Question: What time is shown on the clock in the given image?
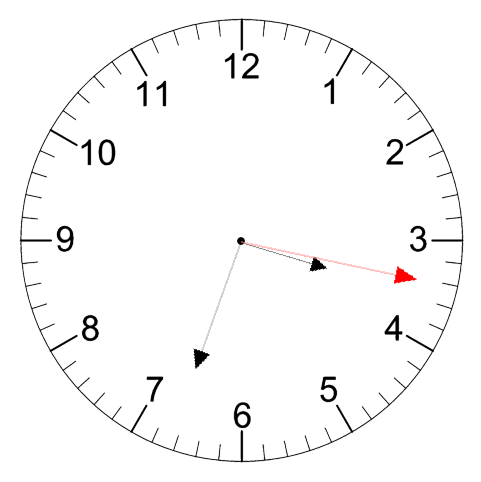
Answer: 03:33:17